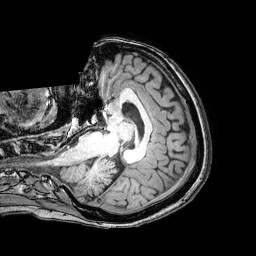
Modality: T1w
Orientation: axial
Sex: female
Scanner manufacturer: philips
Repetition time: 0.008149 s
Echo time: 0.00373 s